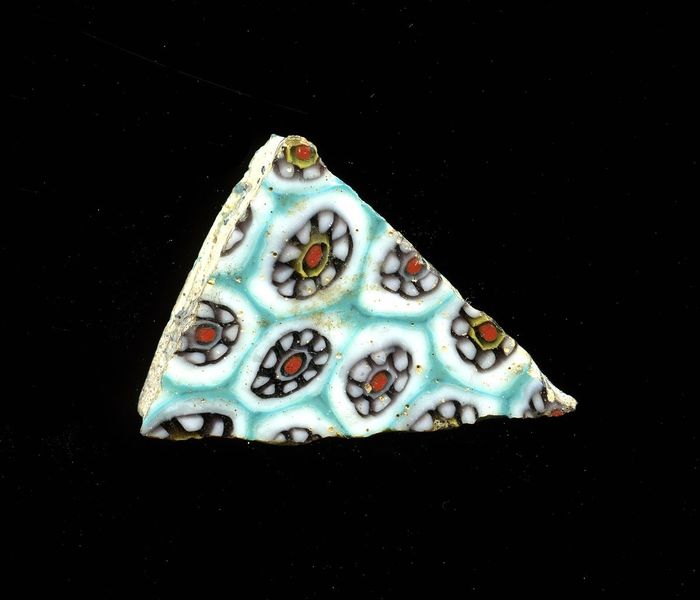
Titel: Mosaikglasfragment
Standort: Hamburg
Institution: Museum für Kunst und Gewerbe Hamburg
Schlagwörter: glas, antike, technik, mosaik, wandschmuck, kaiserzeit, blumenornamente, bodenbeläge, frühe kaiserzeit, prinzipat, römische, millefiori, mittlere, späte